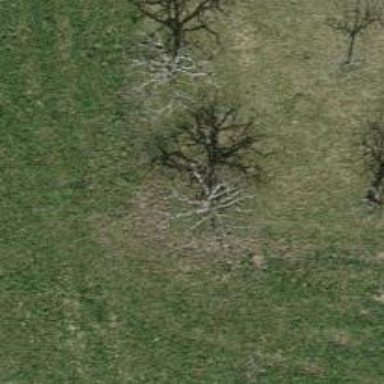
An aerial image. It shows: Single tag "natural: tree."